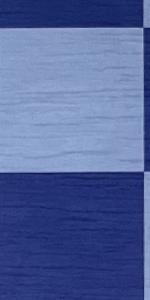
Label: Empty